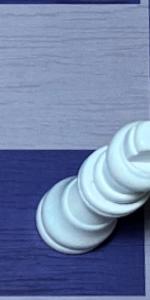
Label: King_White